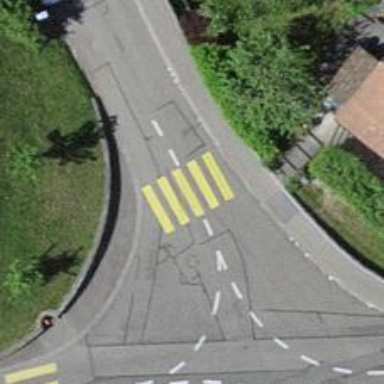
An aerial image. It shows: Marked road crossing.